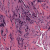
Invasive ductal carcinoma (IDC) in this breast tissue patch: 1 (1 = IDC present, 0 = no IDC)